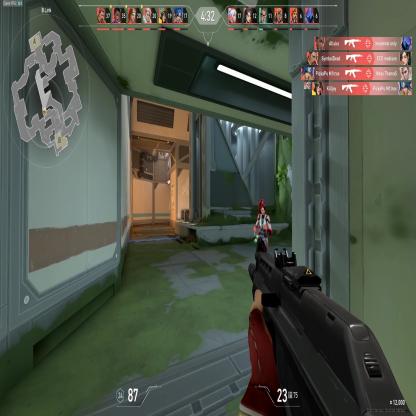
Label: enemy